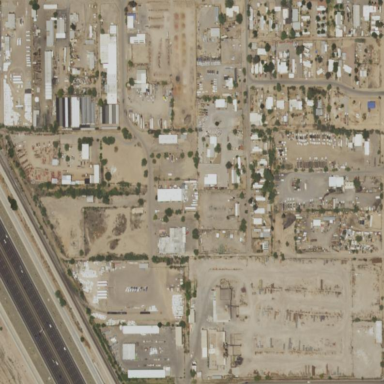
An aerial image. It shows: Industrial area.